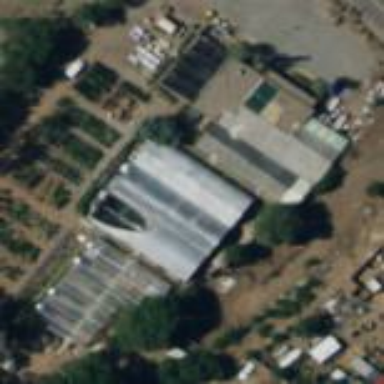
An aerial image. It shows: Area dedicated to greenhouse horticulture.